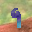
Label: 9